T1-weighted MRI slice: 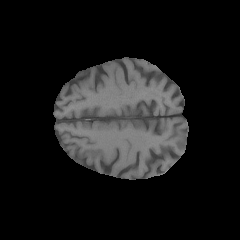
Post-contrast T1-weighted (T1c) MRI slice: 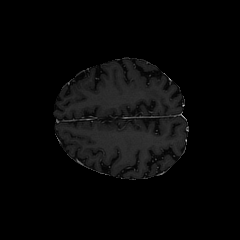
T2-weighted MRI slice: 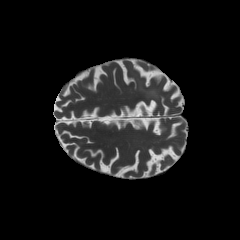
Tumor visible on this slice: yes